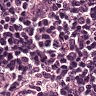
Metastatic tissue present: no